Question: I'm trying to install an application using a VS Setup project for .NET 1.1 in Windows7 (with the .NET framework 1.1 already installed).
The installer has 2 projects it uses for configurations, where the first one is called 'CustomActions.vb' and has only an installer class also called CustomActions in it (aside of the AssemblyInfo).
If the installer attempts to run that project, through it's 'Custom Actions', I get the following error:

Removing that project from the installer makes it install just fine. I even stripped the 'CustomActions' project of all the code and left a dummy with empty functions and removed the argument passed to the install sub through 'CustomActionData'. Didn't work :(.
P.S. The installer works well in Windows XP and I even turned UAC off for tests (though I need it to also work with UAC on).
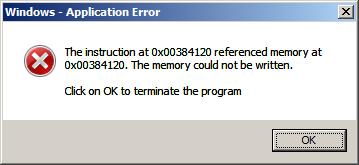
Answer: There seems to be an issue with Windows 7 and the Installer class, at the end I was not able to solve the issue, what I did was create a console application with the same logic as the installer class and that got me through. Anyhow it is stated that there is <URL>